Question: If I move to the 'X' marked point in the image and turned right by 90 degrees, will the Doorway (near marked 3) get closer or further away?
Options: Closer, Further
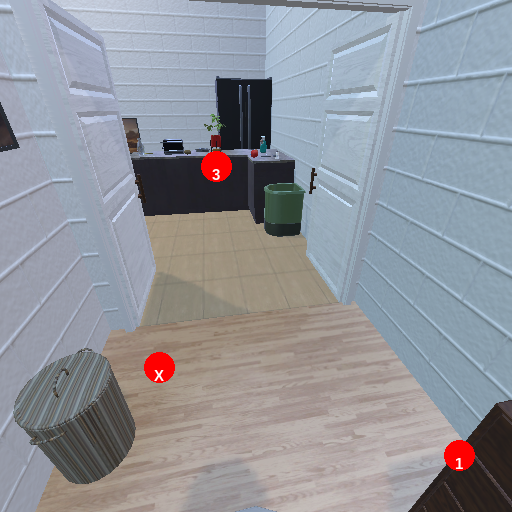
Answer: Closer